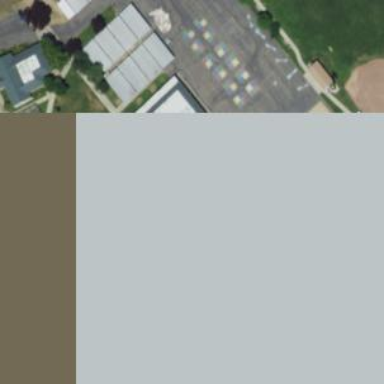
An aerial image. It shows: School.